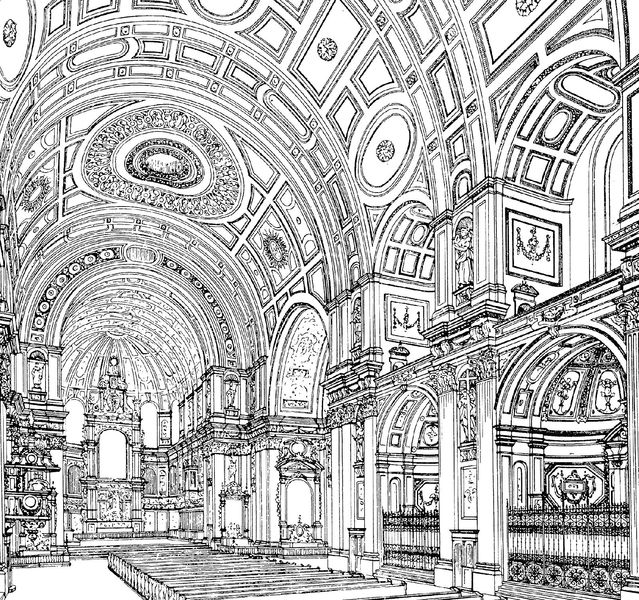
Titel: Jesuitenkirche St. Michael, München
Standort: München, St. Michael (EU - D - B)
Schlagwörter: weiß, fenster, pfeiler, schwarz, skizze, säulen, zeichnung, zaun, architektur, barock, innenraum, gitter, kirche, interieur, decke, renaissance, holzschnitt, schiff, ansicht, bogen, perspektive, graphik, empore, rundbogen, gestühl, stuck, geländer, halle, gewölbe, münchen, dom, druck, druckgraphik, radierung, stich, kreise, entwurf, altar, bänke, hauptschiff, hochaltar, rom, kirchenbank, obergaden, altarraum, apsis, chor, kassetten, kassettendecke, tonne, aufriss, nischen, bauzeichnung, petersdom, sankt peter, kasettendecke, tonnengewölbe, kapellen, seitenschiffe, seitenkapellen, medaillons, altäre, seitenaltar, sankt michael, st. michael, gitterzaun, #gitter